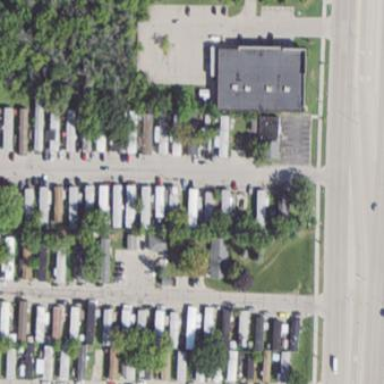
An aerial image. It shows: Residential area designated as trailer park.